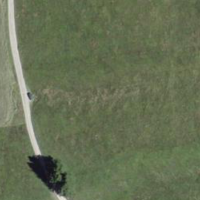
EUNIS habitat code: 26
Species observed at this site:
Crepis paludosa
Vicia sepium
Vanessa cardui
Silene nutans
Crepis aurea